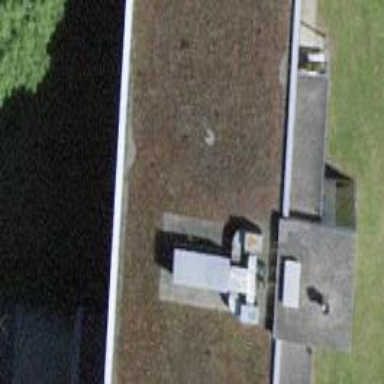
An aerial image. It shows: Apartment building with flat roof.